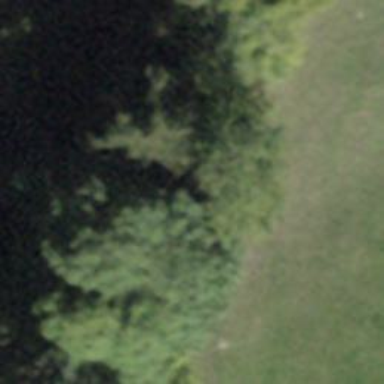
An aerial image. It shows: Row of trees in natural setting.